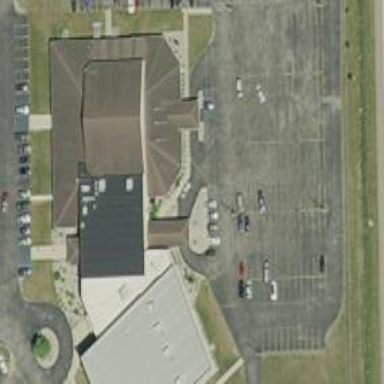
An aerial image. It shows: Building serving as place of worship.